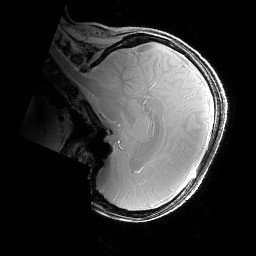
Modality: PDw
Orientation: sagittal
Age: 26
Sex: female
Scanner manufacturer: siemens
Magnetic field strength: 6.98 T
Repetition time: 1.3 s
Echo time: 0.00231 s